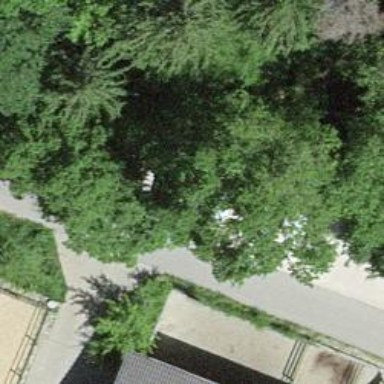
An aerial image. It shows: Bench for seating.